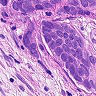
Metastatic tissue present: yes